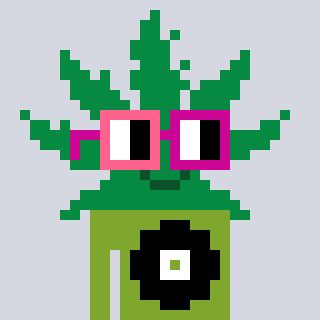
a pixel art character with square pink and red glasses, a weed-shaped head and a slimegreen-colored body on a cool background